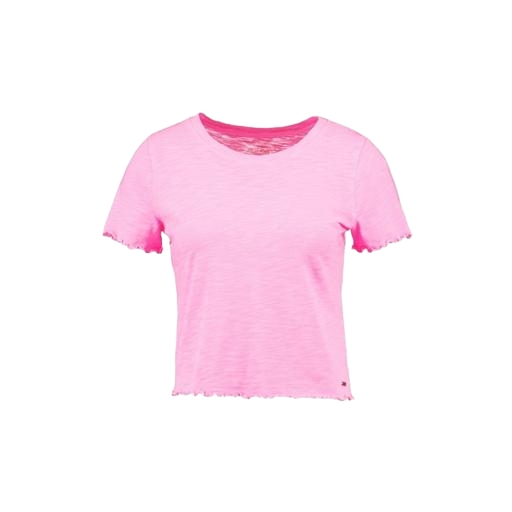
pink slub tee, pink tee, solid pink tee, white background